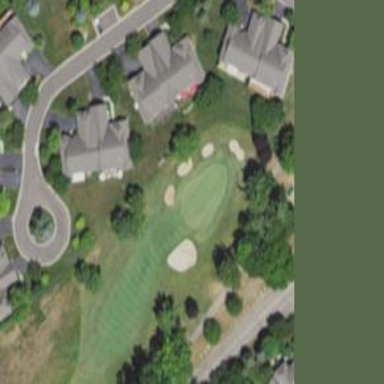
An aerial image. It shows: Golf hole.